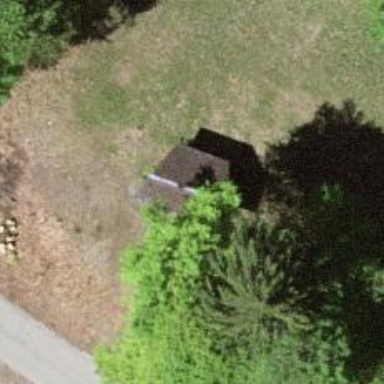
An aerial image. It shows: Shelter.